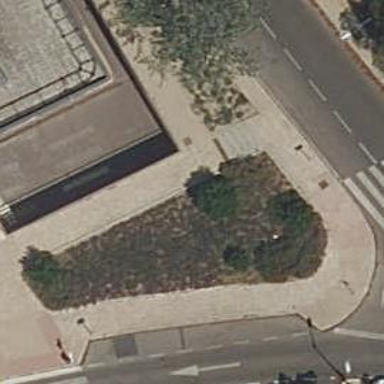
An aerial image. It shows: Sidewalk made of paving stones.